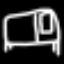
Label: bed